Question: I have a table of employees Salary named as .

I want to calculate sum of salaries issued by each department.
What comes to my mind is
'''
Select sum(Salary) from empSalary where deptId = (Select deptId from empSalary)
'''
This statement gives me which is the sum of Salary where .
How is this possible using only sql query?
Sorry for the question title as i was unable to find words.
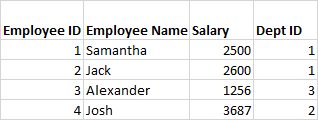
Answer: You want to 'GROUP BY' the Department:
'''
SELECT Dept_ID
,sum(Salary) Total_Salary
FROM empSalary
GROUP BY Dept_ID
'''